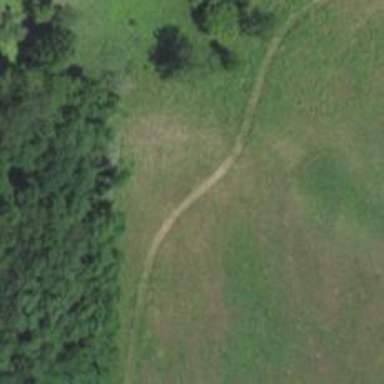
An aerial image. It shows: Natural path.